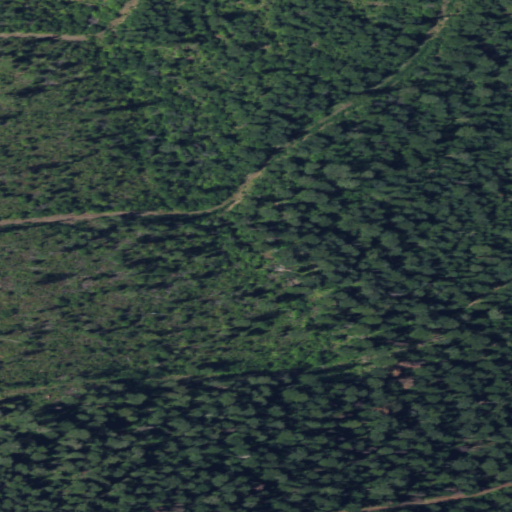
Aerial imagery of ridge(s) in Washington named Gold Mountain Ridge containing evergreen forest and grassland